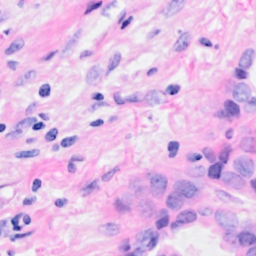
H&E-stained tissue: Breast